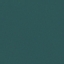
Land use / land cover class: SeaLake